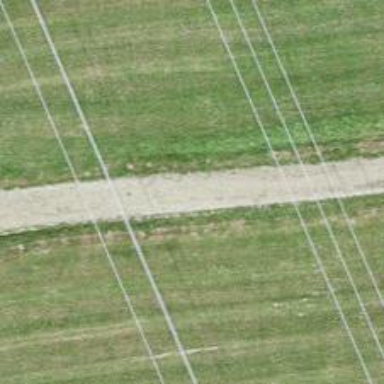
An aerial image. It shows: Dirt track road.